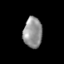
Tissue: skin
Cell type: Epithelial cells
Senescence score: 0.796
Nuclear area (px): 567
Mean DAPI intensity: 145.771